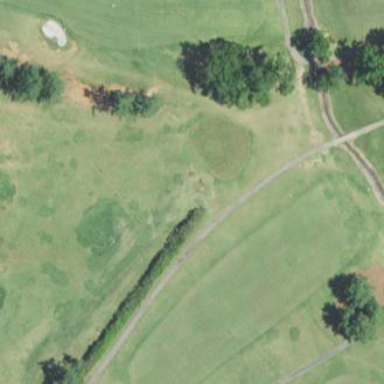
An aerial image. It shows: Golf fairway surrounded by grass.